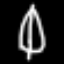
Label: leaf